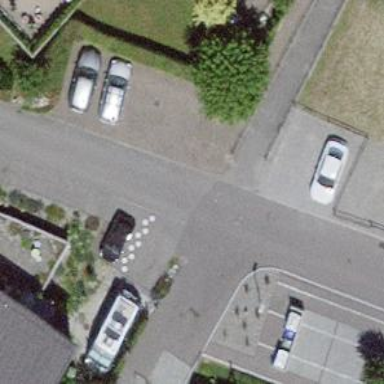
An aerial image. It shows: Cycle barrier.